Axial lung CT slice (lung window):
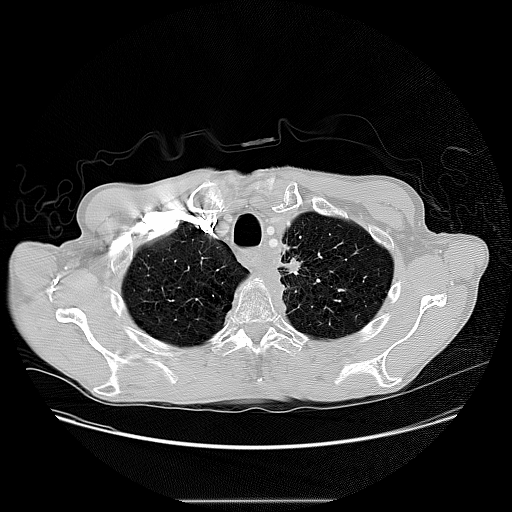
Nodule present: yes
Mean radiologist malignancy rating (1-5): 5